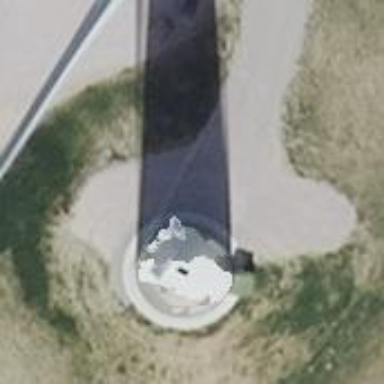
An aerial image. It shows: Wind generator powered by horizontal-axis wind turbine.